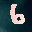
Label: 6